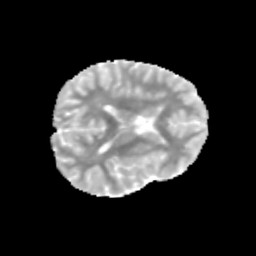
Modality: MD
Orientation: axial
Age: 13
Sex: male
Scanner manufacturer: siemens
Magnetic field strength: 3 T
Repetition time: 3.8 s
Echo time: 0.07 s